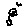
Label: flower